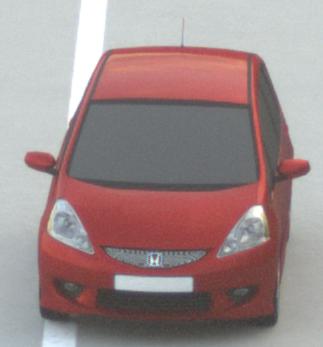
Make: Honda
Model: Jazz 1.2
Detailed model: Jazz (III) (11/08 - 04/11)
Model produced from: 2008/11
Model produced until: 2010/10
Doors: 5
Color: red
Road condition: dry road
Daytime: sunrise or sunset
Contrast: low contrast